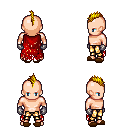
a pixel art fantasy rpg character, male body template, human, light skin, red tattered cape, gold greaves, blonde mohawk hairstyle, metal gloves, brown slippers, four views (front, back, left, right), 2x2 character sprite sheet, small pixel art, hard edges, no anti-aliasing